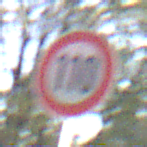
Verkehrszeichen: Geschwindigkeit110
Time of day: SunriseSunset
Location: Outdoor (Urban)
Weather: PartlyCloudy
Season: Autumn
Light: Natural